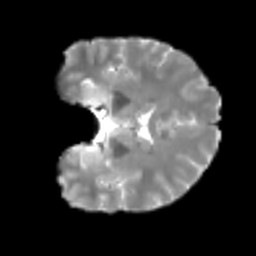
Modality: T2w
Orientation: coronal
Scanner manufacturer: siemens
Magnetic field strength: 3 T
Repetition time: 4 s
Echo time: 0.0594 s